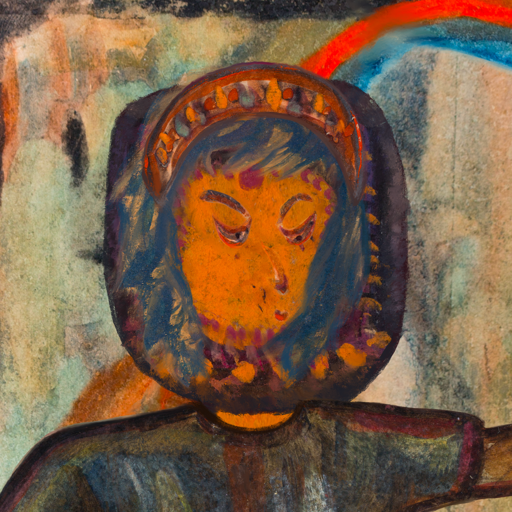
Background: Childish, Head And Neck Side: Doll_w_Hair, Face Side: Hypocrite, Bust: Mosgoul, Hair Side: In_The_Sun, Head Accessory: Hypocrite, Second Necklace: Blank, Necklace: Blank, Baby: Blank